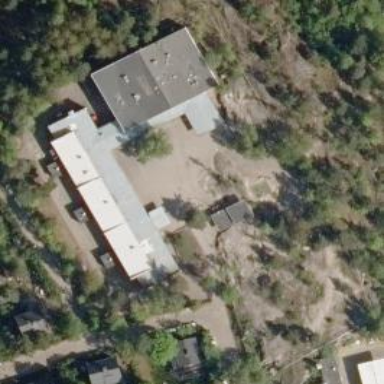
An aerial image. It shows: Civil school.